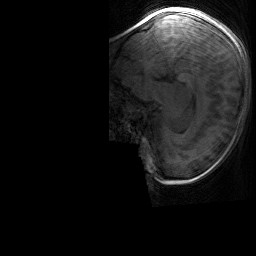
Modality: T1w
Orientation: sagittal
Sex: female
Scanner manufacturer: siemens
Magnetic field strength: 3 T
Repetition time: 1.9 s
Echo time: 0.00243 s